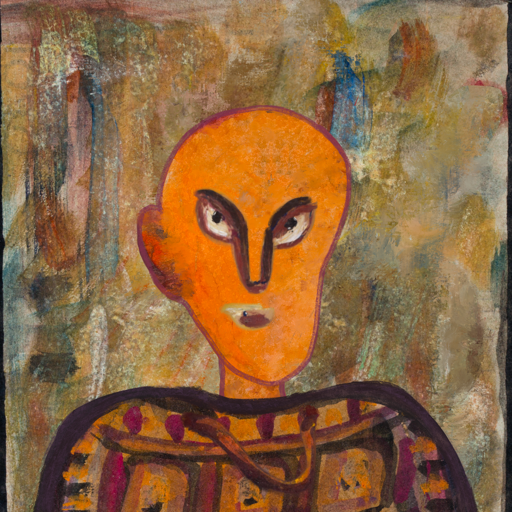
Background: Pipe, Head And Neck Front: Hypocrite, Face Front: After_Raid, Bust: Doll, Hair Front: Blank, Head Accessory: Blank, Second Necklace: Comrade, Necklace: Blank, Baby: Blank